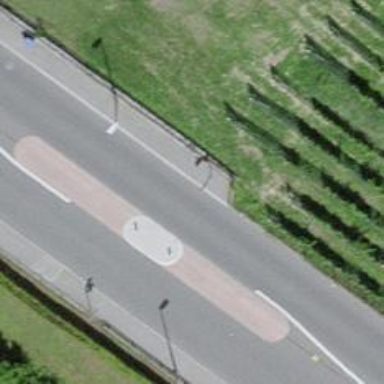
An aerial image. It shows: Bus stop with platform for public transport.